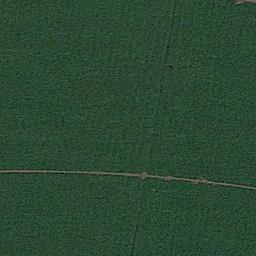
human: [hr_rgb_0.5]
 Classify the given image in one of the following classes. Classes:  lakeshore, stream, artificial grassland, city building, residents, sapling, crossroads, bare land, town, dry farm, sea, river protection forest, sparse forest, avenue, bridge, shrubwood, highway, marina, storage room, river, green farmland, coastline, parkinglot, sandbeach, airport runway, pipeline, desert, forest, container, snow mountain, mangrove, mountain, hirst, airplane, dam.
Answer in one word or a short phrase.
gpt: artificial grassland